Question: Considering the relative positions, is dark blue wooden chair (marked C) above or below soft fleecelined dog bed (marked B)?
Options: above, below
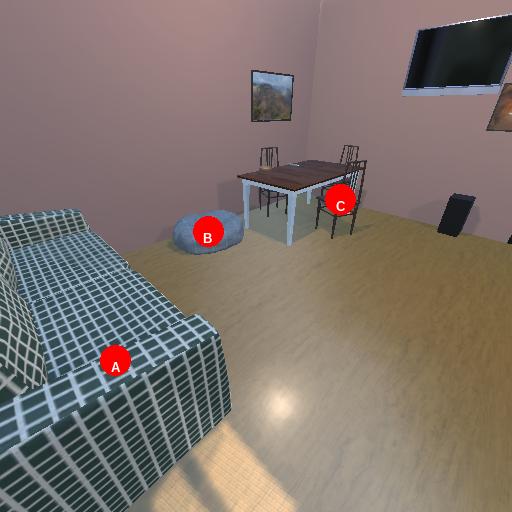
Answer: above